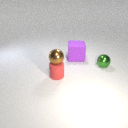
small red rubber cylinder to the left of small green metal sphere